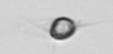
Label: Acanthoica_quattrospina